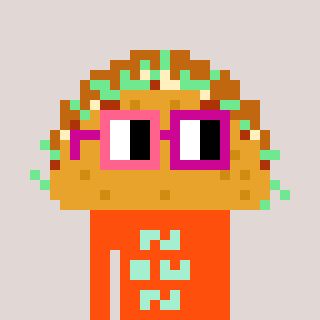
a pixel art character with square pink and red glasses, a taco-shaped head and a orange-colored body on a warm background